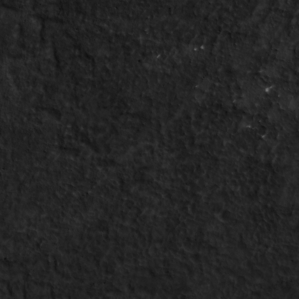
Label: non_frost